Question: I want to make a range slider with 4 steps in jQuery. See the attached image
Problem is I don't know where to start. I found <URL> and I'm wondering if you could point me in the right direction. Any tips or references are appreciated.
Thanks!
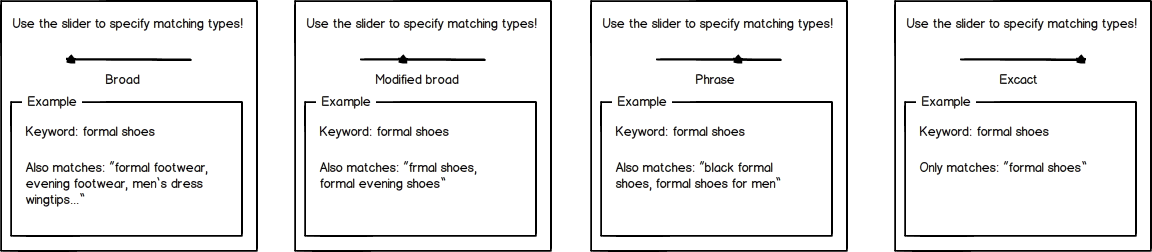
Answer: Something like this might help you
<URL>
<URL>
These are vanilla JS implementations of '<input type="range" />' tha can be styled as a slider
Good luck